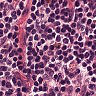
Metastatic tissue present: no